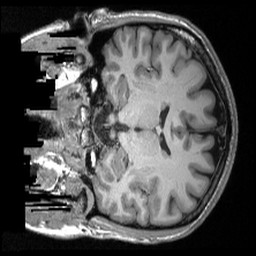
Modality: T1w
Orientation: coronal